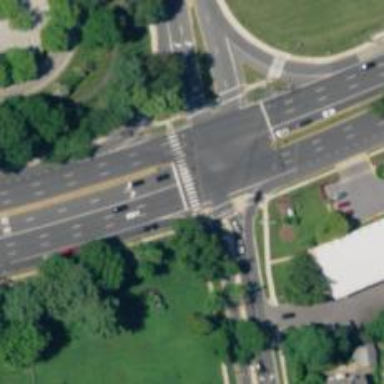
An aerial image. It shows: Marked crossing with zebra stripes on the road.